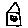
Label: house